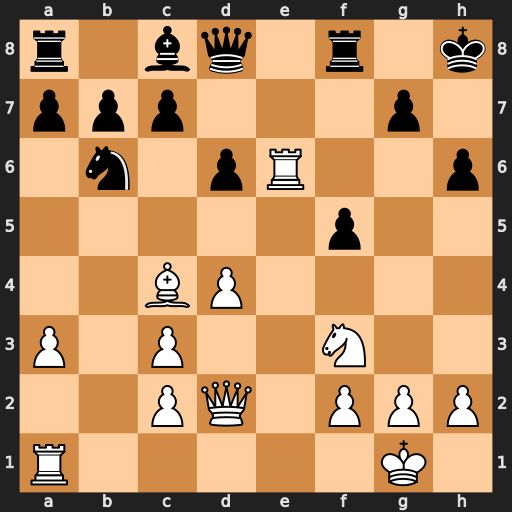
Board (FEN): r1bq1r1k/ppp3p1/1n1pR2p/5p2/2BP4/P1P2N2/2PQ1PPP/R5K1
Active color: w
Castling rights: -
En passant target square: -
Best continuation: Rxh6+ gxh6 Qxh6#